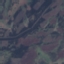
Label: HerbaceousVegetation